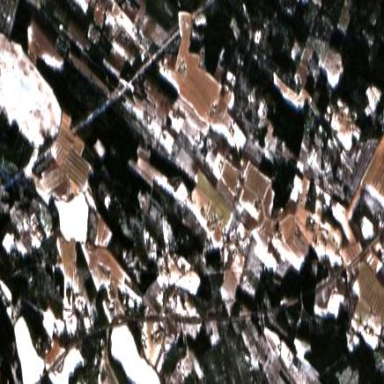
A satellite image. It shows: Picturesque farmland scene.